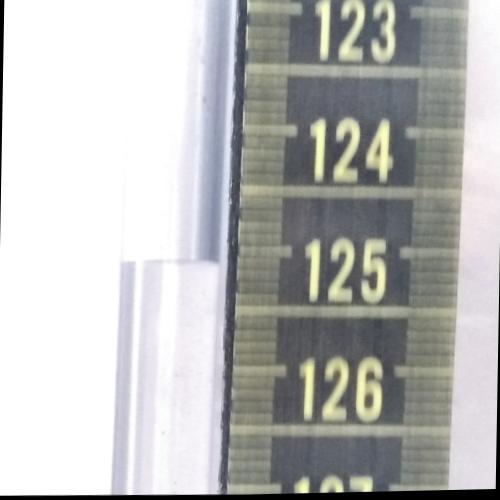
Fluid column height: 125.1 cm